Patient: sex M, age 51
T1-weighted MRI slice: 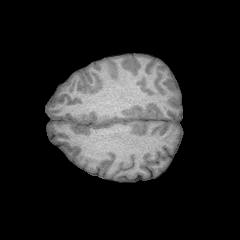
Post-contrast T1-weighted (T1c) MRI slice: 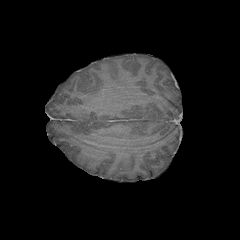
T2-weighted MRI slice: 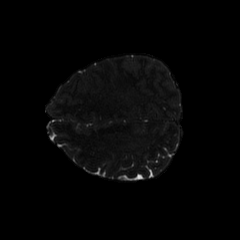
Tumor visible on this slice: yes
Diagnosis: Astrocytoma, IDH-mutant
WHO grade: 4